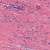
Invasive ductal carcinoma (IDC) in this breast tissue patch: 0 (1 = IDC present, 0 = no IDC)